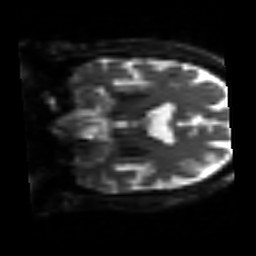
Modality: sbref
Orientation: coronal
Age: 58
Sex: male
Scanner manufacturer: siemens
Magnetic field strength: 3 T
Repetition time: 3.2 s
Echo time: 0.081 s